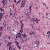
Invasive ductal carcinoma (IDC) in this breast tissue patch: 1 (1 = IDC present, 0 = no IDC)